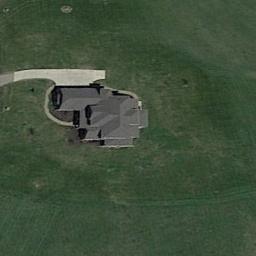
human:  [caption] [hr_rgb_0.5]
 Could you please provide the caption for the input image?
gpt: The sparse residential is surrounded by grass .

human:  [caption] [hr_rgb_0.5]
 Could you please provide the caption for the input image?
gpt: There are several houses of different sizes in a sparse residential area surrounded by grass .

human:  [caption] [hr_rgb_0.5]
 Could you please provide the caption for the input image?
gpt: The sparse residential is on the grass next to a road .

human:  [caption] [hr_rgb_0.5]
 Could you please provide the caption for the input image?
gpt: There are circular swimming pools beside this house .

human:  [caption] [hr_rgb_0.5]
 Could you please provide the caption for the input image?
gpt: A sparse residential area with a black building on the green meadow .